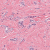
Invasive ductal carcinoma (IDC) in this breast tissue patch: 0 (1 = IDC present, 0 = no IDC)